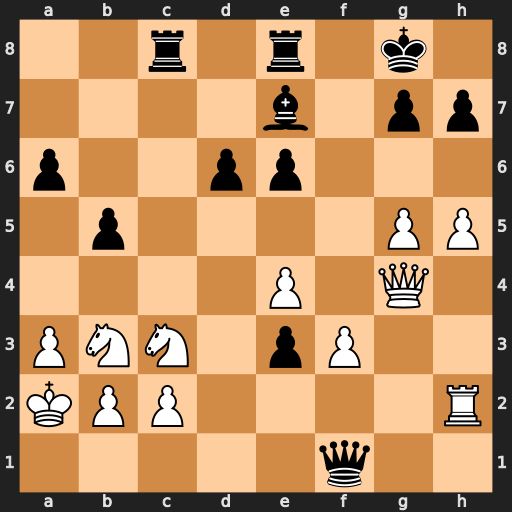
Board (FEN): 2r1r1k1/4b1pp/p2pp3/1p4PP/4P1Q1/PNN1pP2/KPP4R/5q2
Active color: w
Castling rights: -
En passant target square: -
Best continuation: Qxe6+ Kh8 h6 g6 Qf7